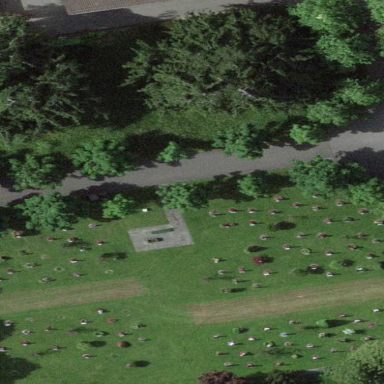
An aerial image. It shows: Sector within cemetery.